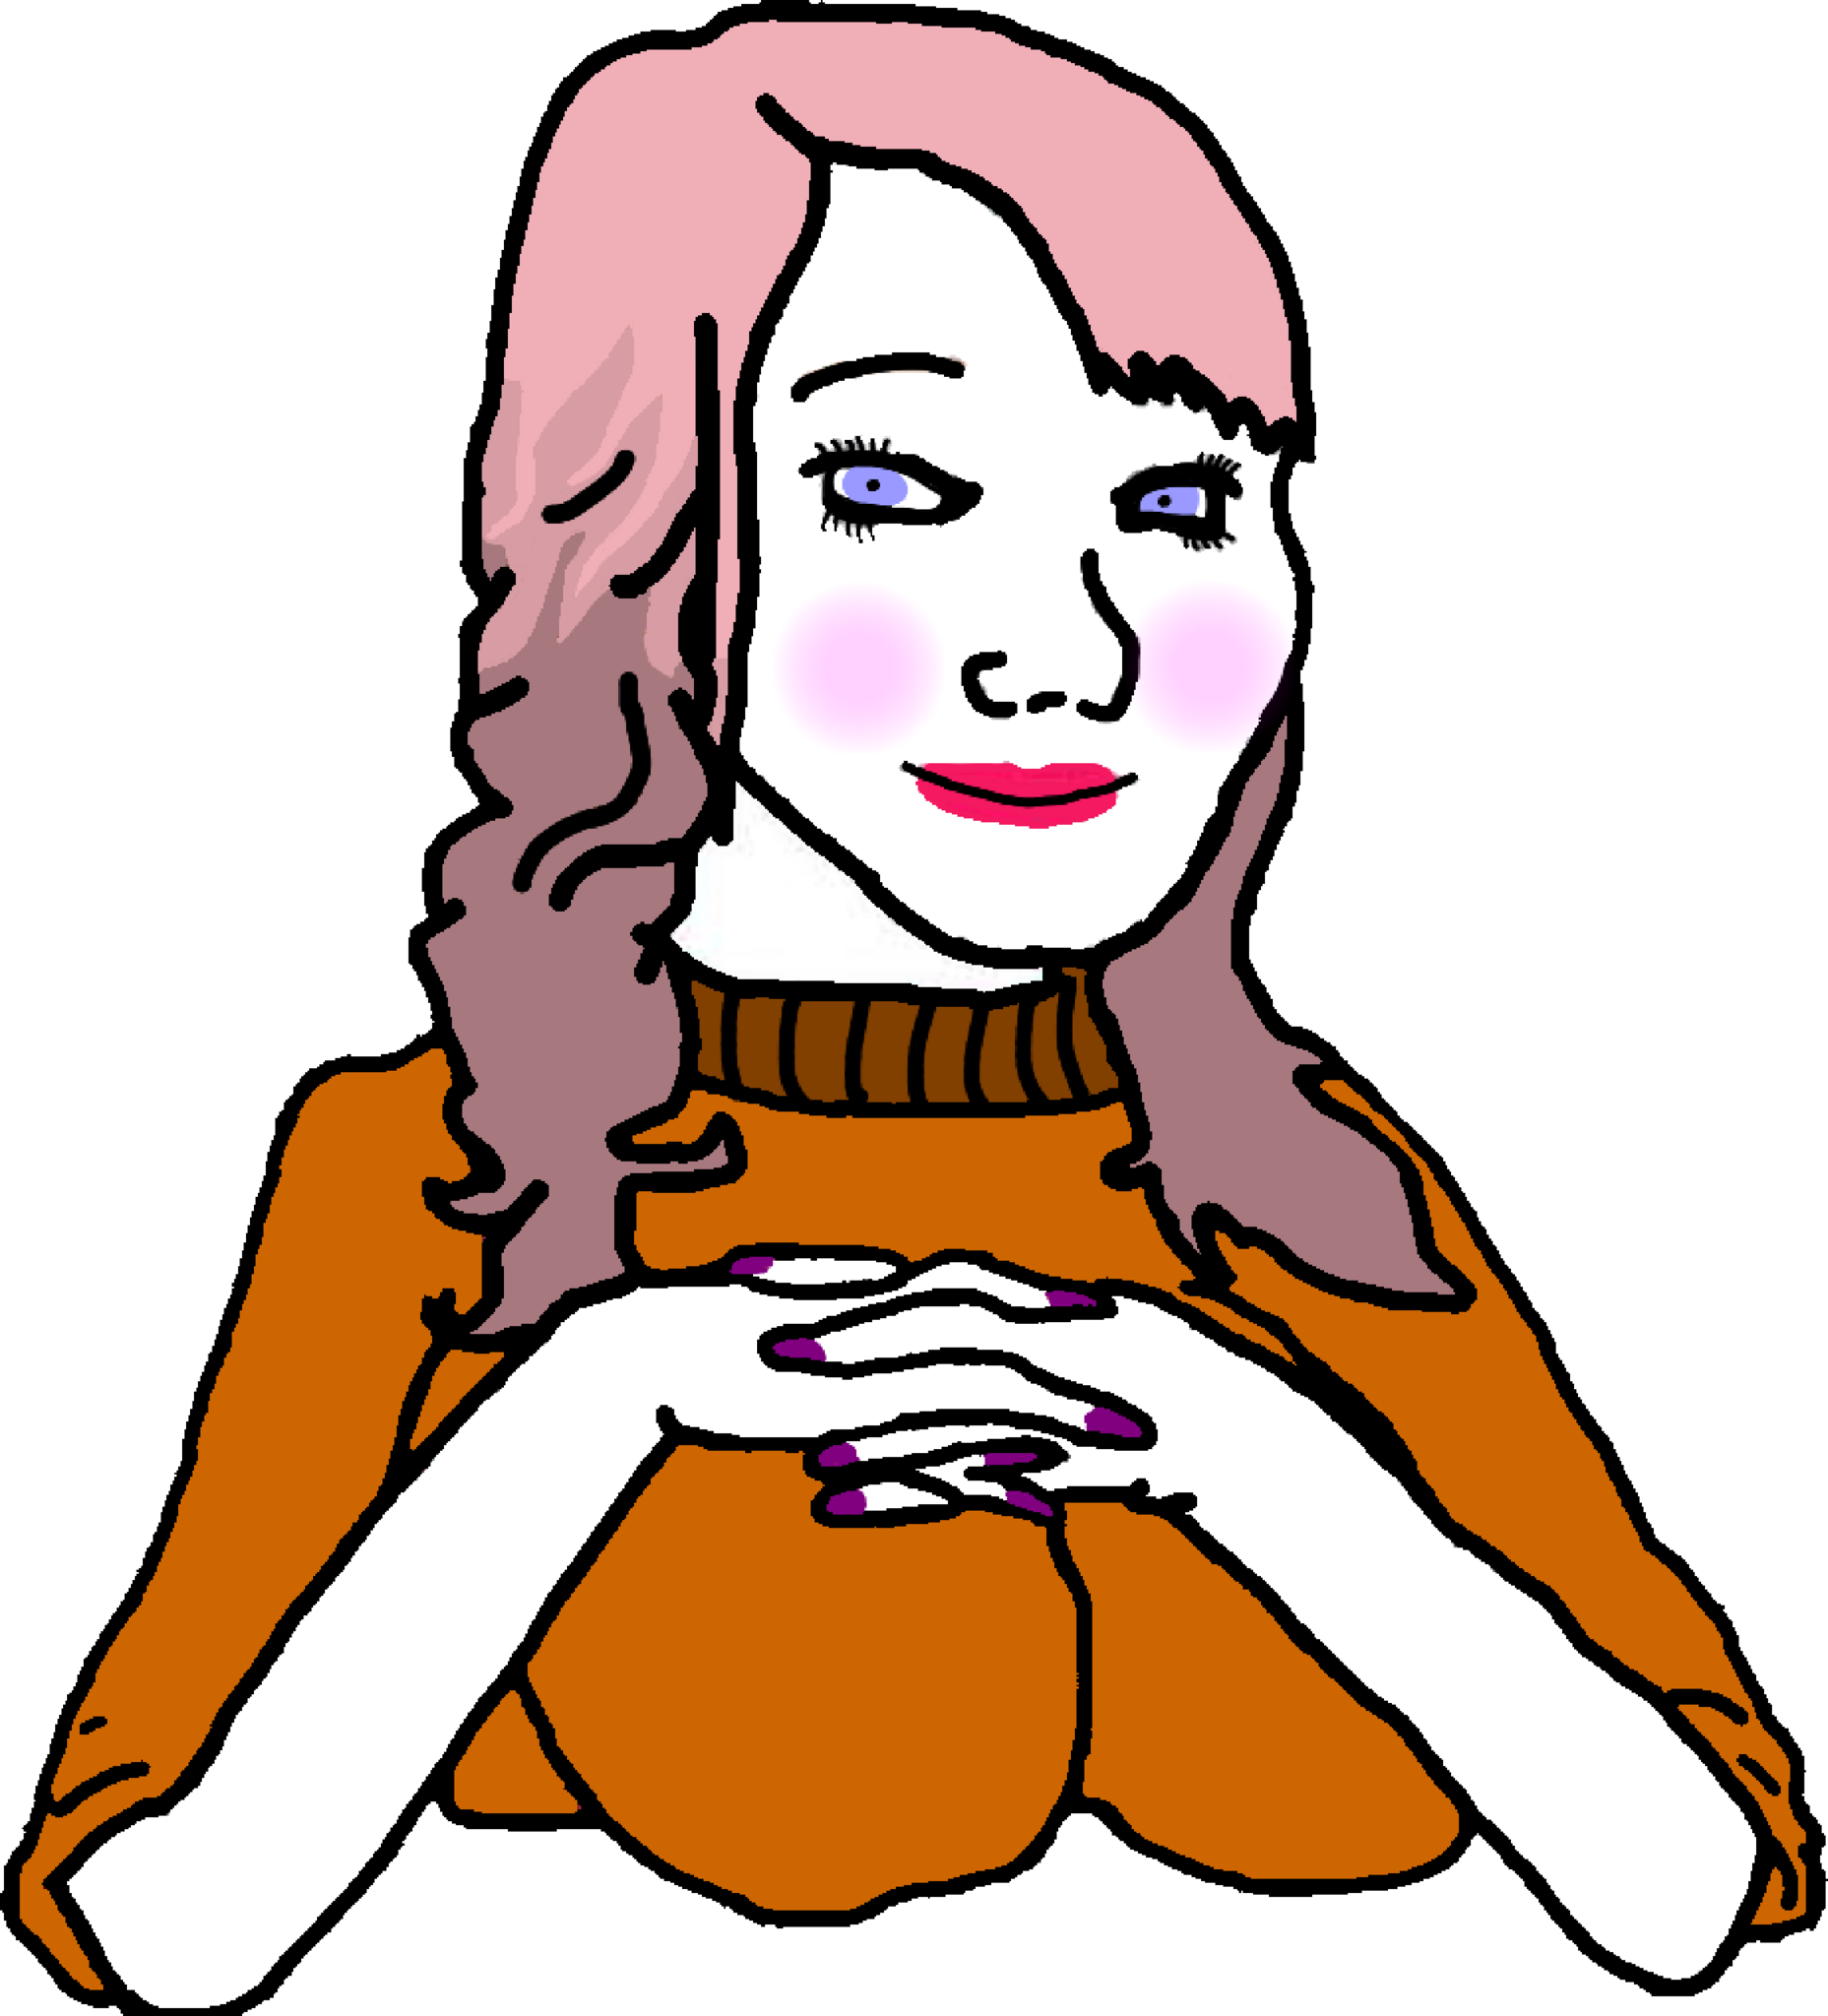
Label: 5_Abusive_Wife